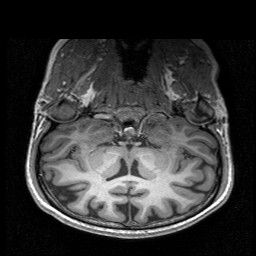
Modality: T1w
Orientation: sagittal
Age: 28
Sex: female
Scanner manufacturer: siemens
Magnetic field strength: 3 T
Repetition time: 1.9 s
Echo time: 0.00226 s